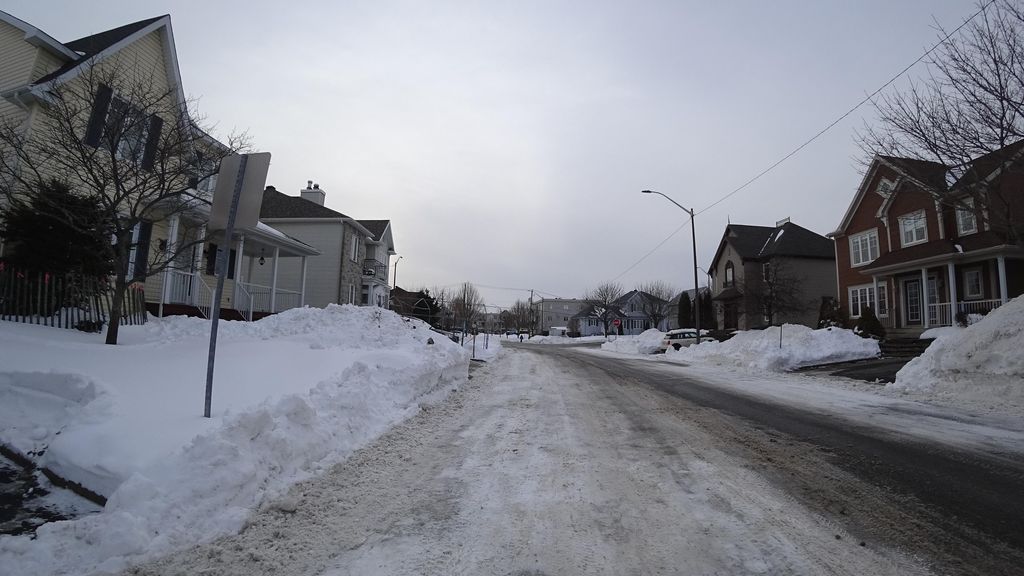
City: quebec_city